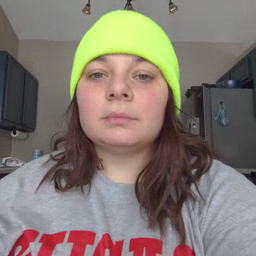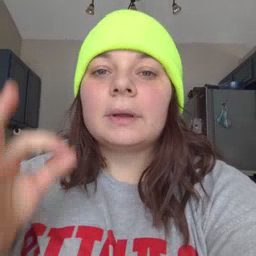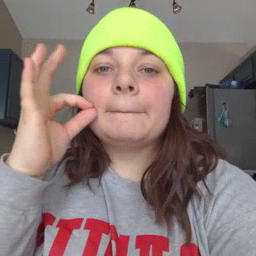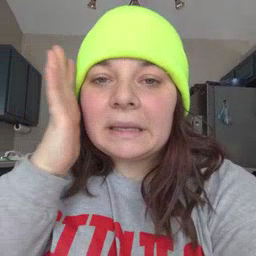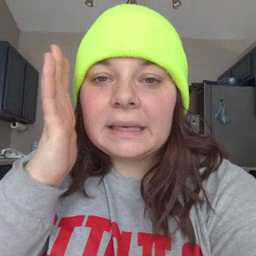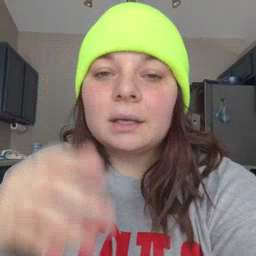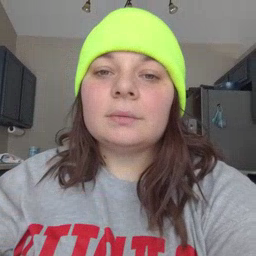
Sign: bee